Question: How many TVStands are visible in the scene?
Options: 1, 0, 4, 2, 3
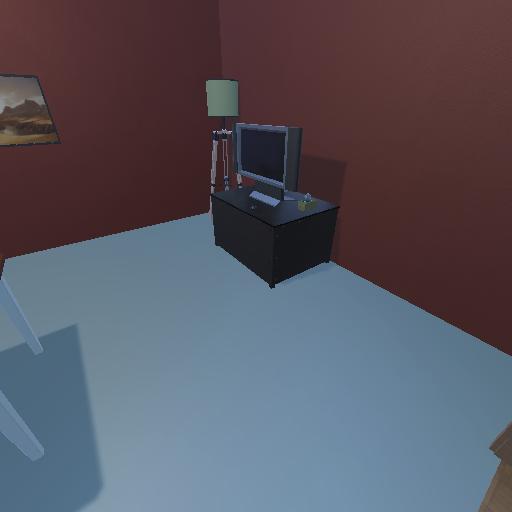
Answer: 1